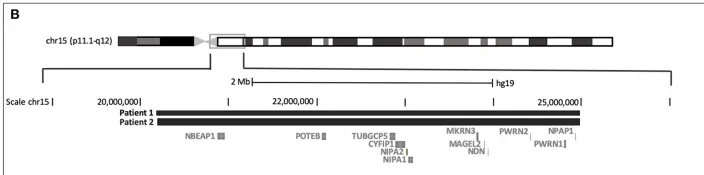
(B) Deleted region of the chromosome 15 in patient 1 and 2. Different OMIM and RefSeq Genes are listed. The deletion (thick black line) does not affect the PW and AS sites.
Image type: pathology (immunostaining)